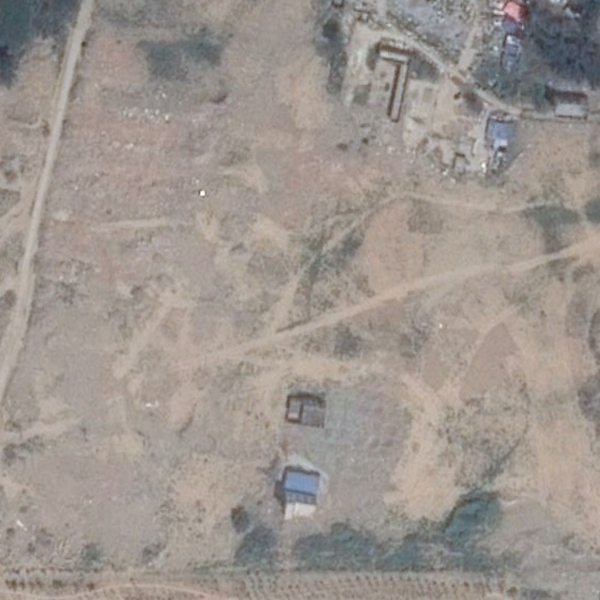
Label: BareLand